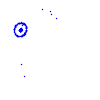
Particle: kaon